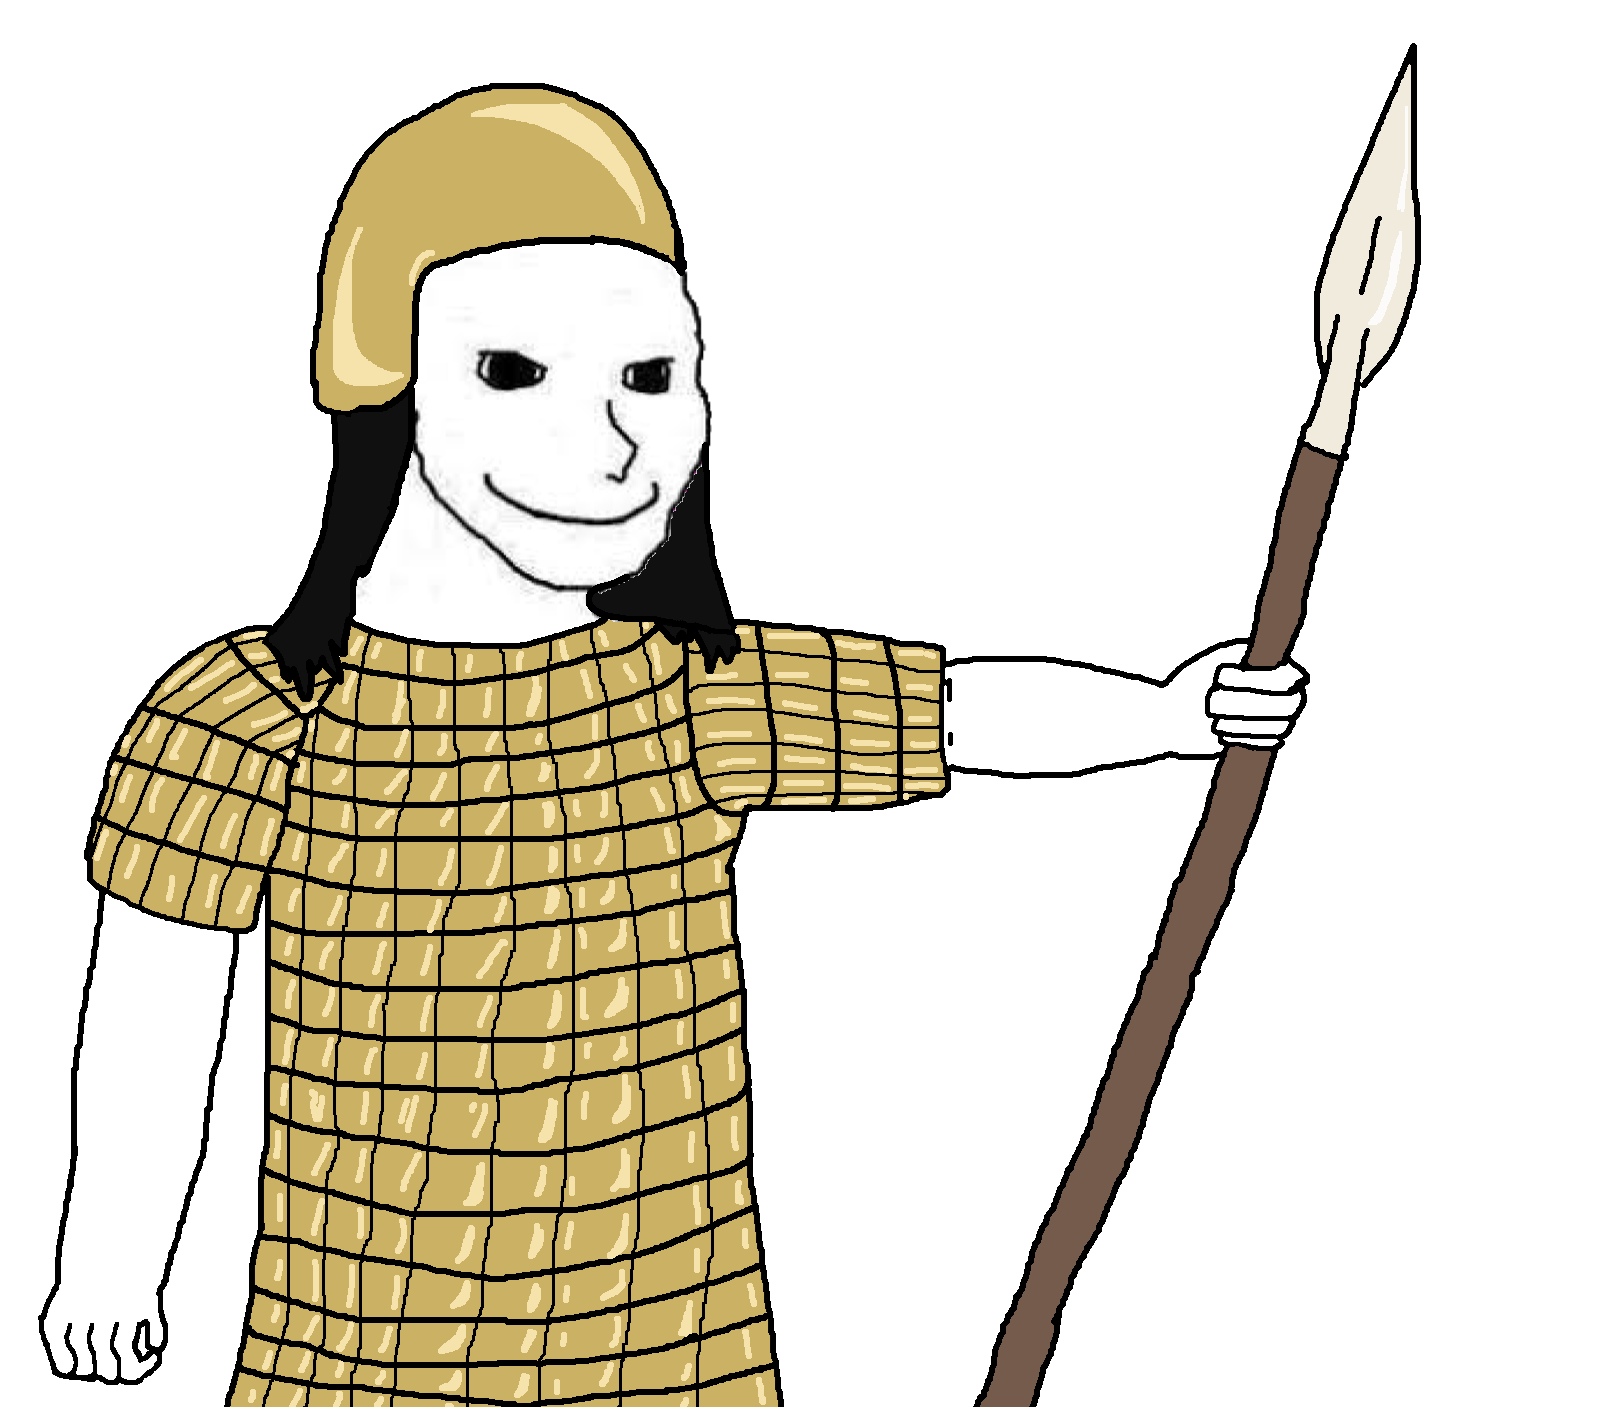
Label: 5_Oomer